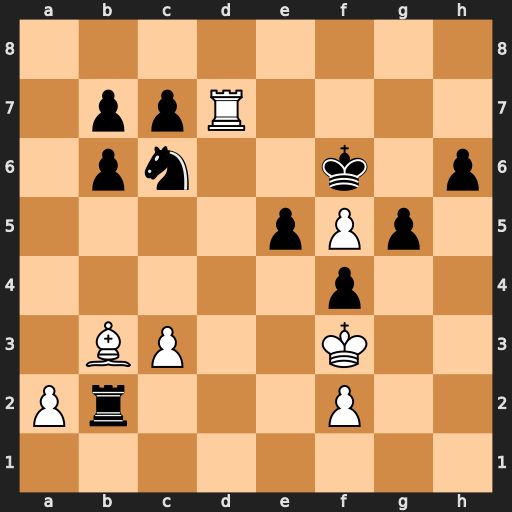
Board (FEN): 8/1ppR4/1pn2k1p/4pPp1/5p2/1BP2K2/Pr3P2/8
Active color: w
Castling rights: -
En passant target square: -
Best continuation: Rf7#